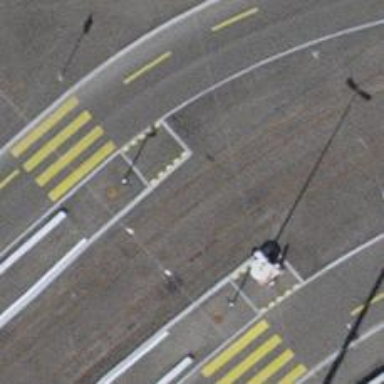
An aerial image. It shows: Tram crossing on the railway.